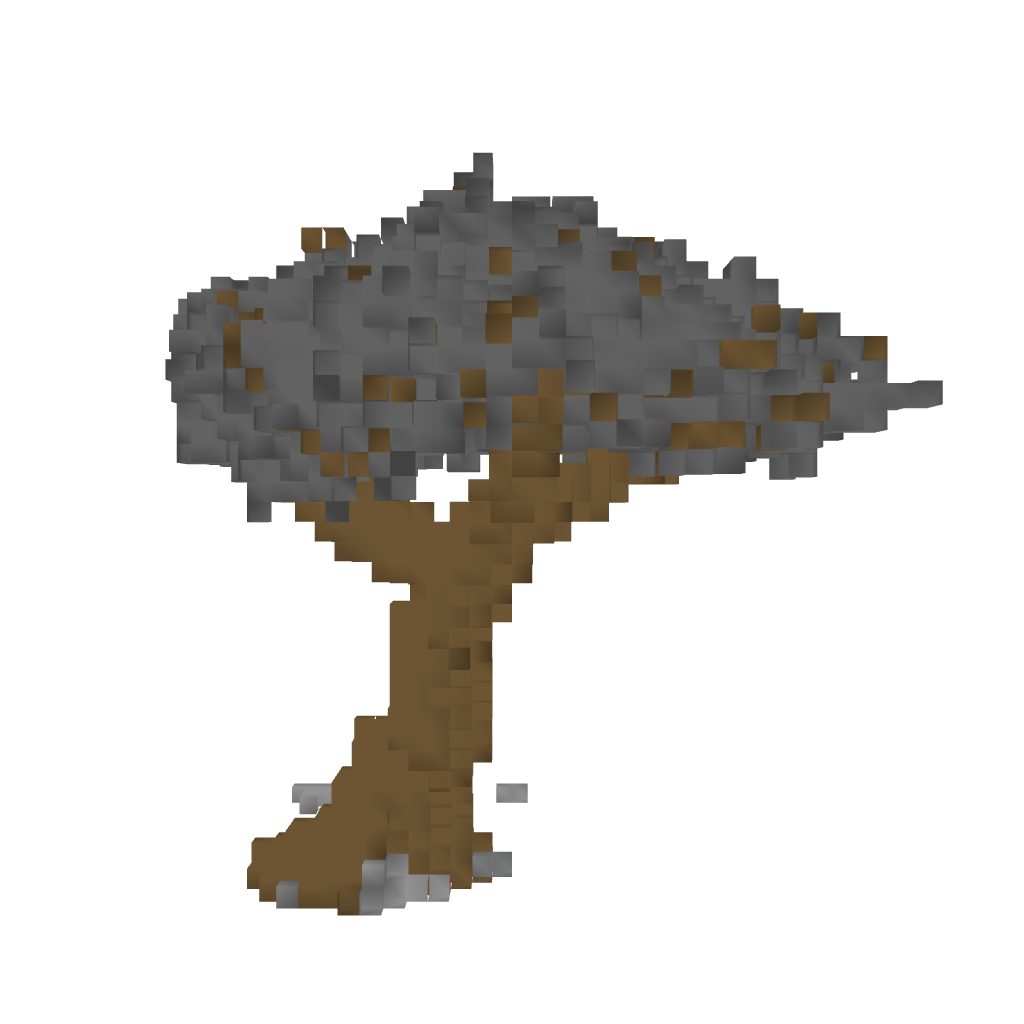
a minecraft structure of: Big tree 2